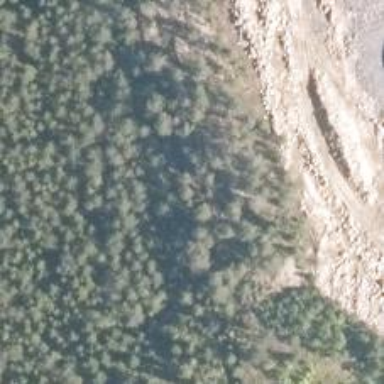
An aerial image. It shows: Natural cliff.